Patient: sex F, age 66
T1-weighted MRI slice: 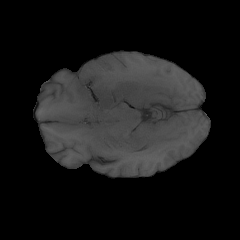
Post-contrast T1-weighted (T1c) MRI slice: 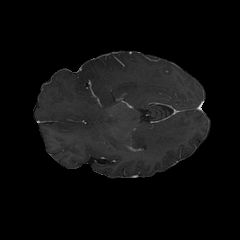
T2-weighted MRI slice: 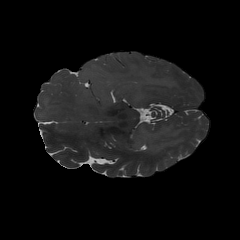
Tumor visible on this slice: yes
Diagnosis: Astrocytoma, IDH-wildtype
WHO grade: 2